Interaction volume radius: 5 \u00c5
Interaction volume height: 15 \u00c5
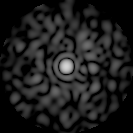
Disorder parameter: 0.8351